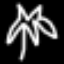
Label: palm tree